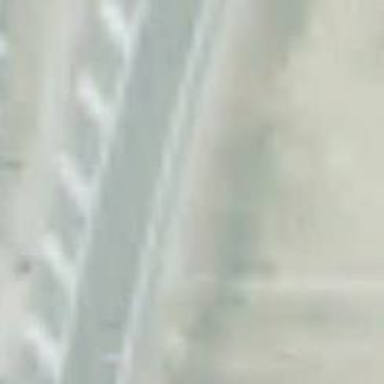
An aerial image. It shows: Motorway link.